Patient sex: M
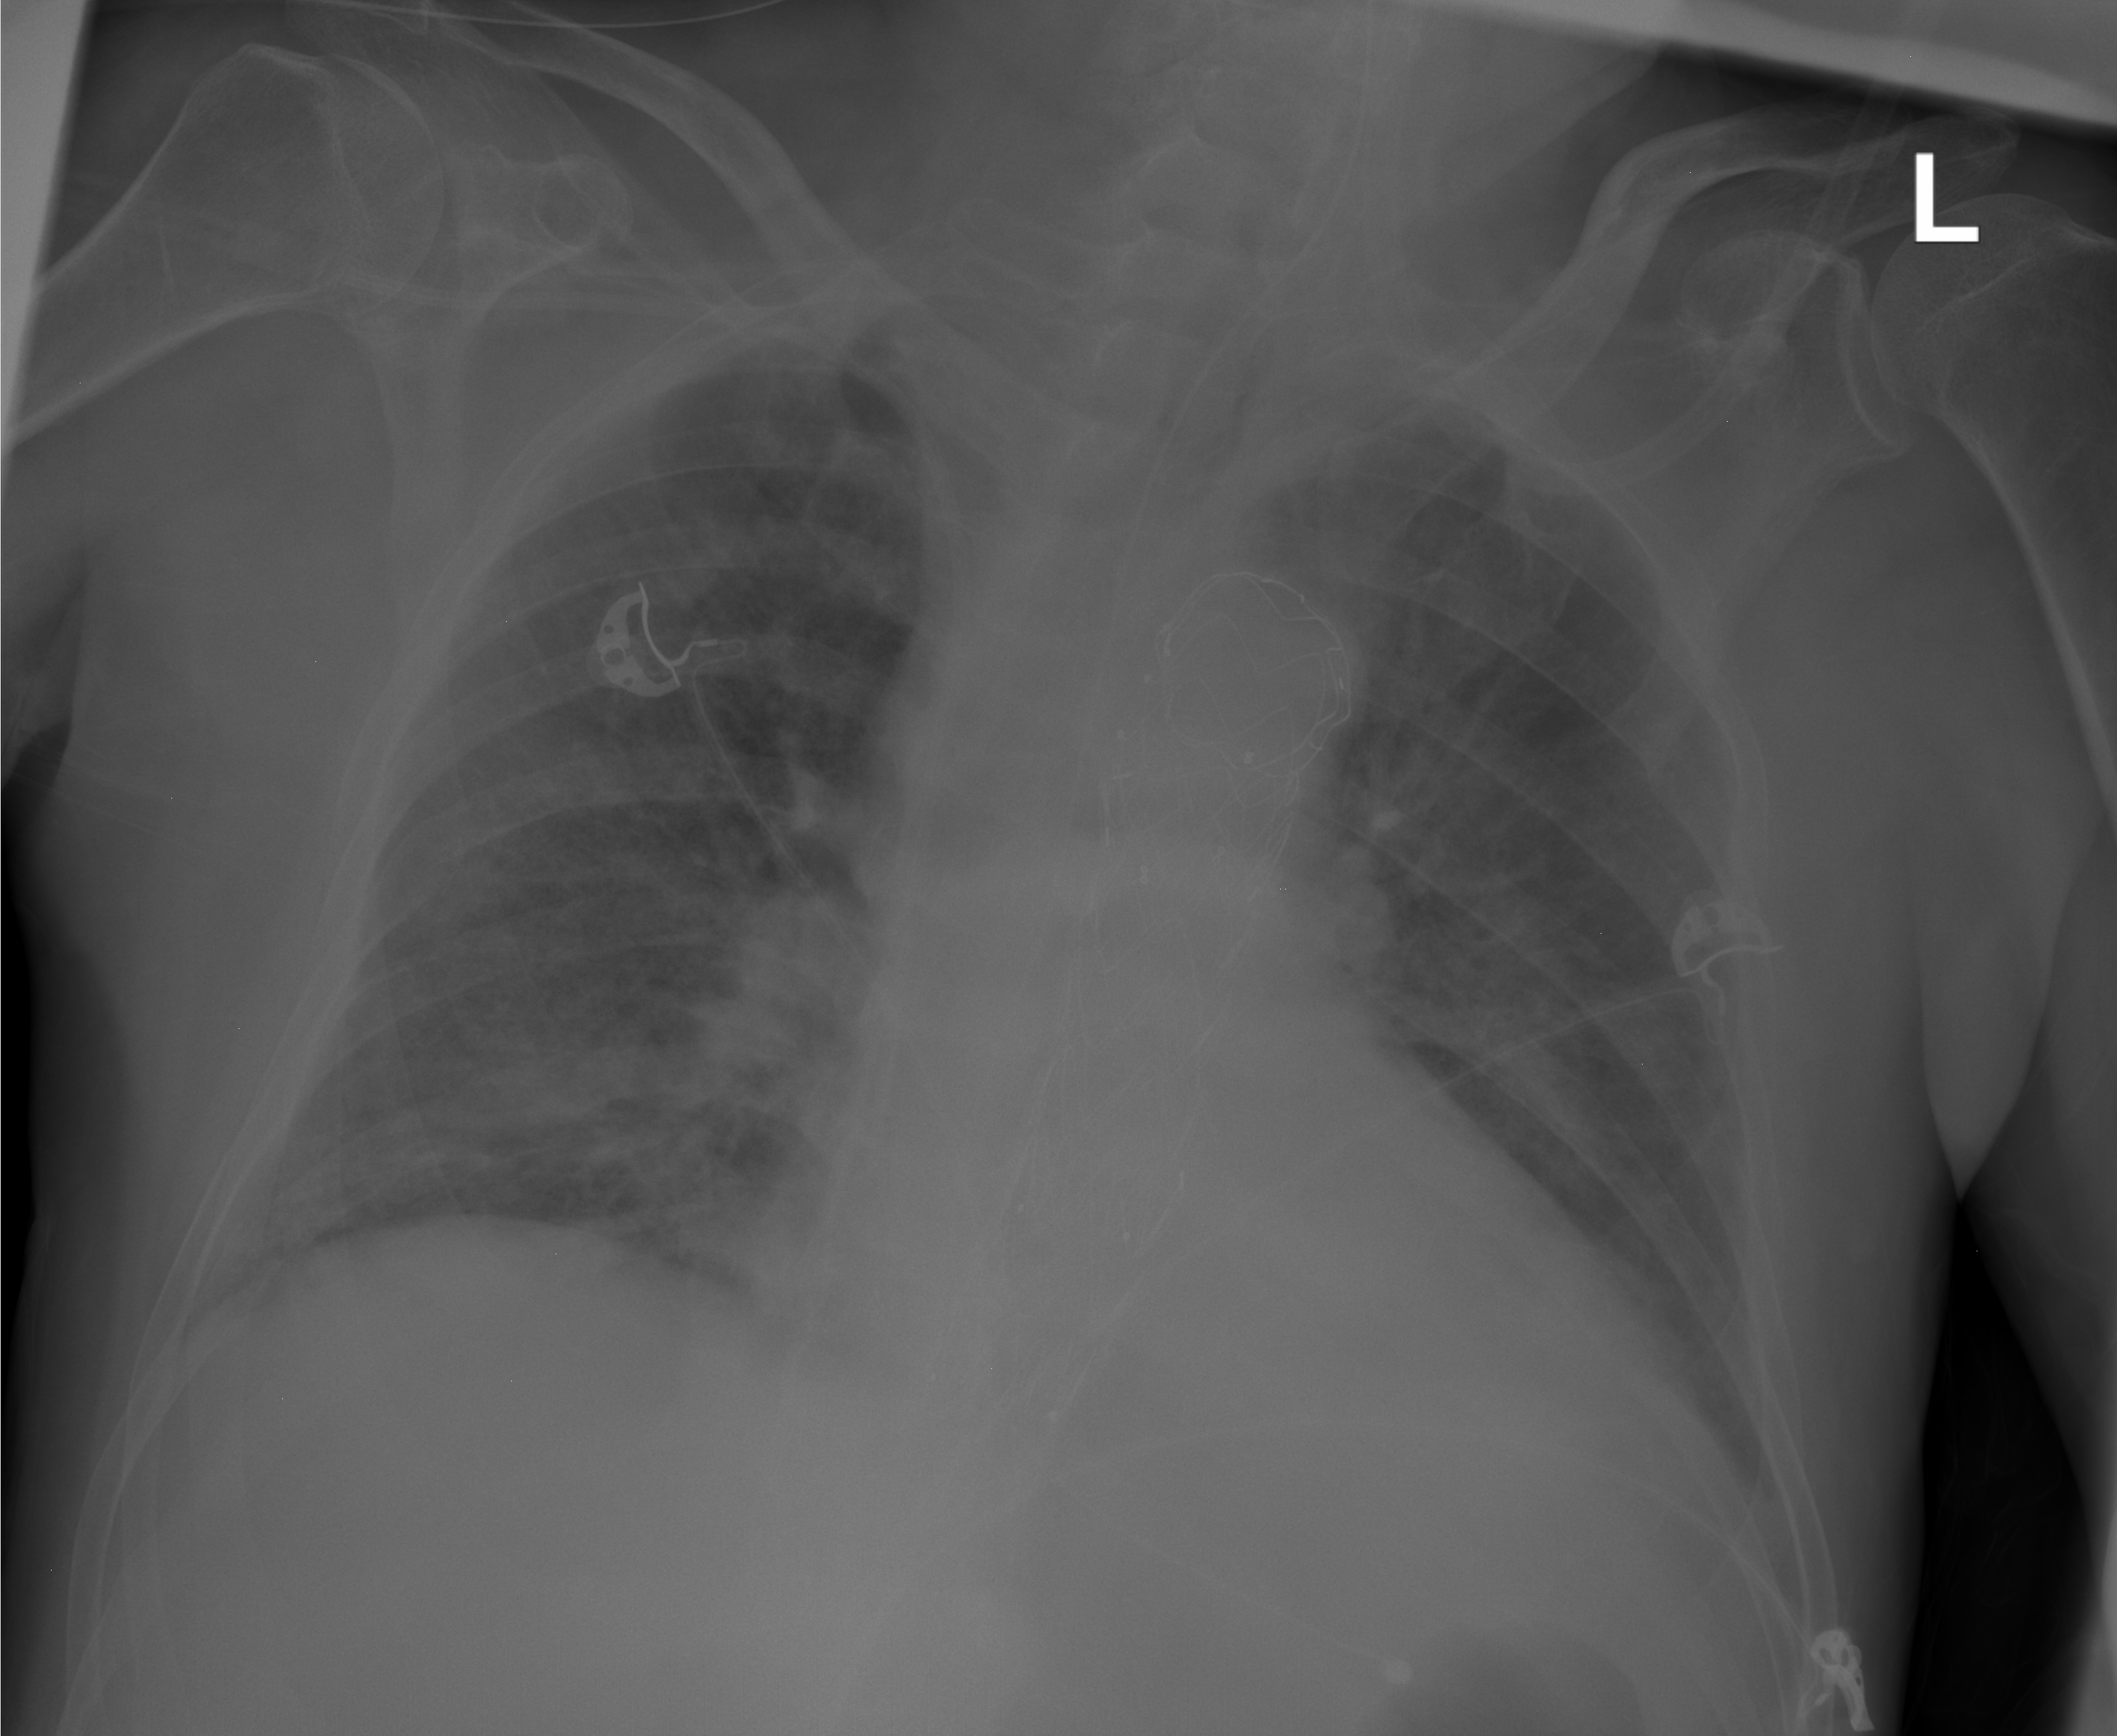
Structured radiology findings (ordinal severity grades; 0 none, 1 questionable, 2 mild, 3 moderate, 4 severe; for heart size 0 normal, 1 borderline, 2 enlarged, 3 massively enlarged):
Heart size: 0
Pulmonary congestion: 1
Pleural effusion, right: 0
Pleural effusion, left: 0
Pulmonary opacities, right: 1
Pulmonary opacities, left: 1
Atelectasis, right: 0
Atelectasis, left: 0